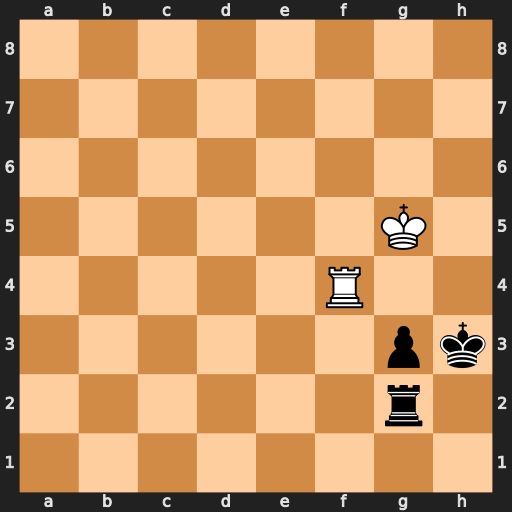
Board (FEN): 8/8/8/6K1/5R2/6pk/6r1/8
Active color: w
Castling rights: -
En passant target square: -
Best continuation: Rh4#